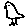
Label: bird